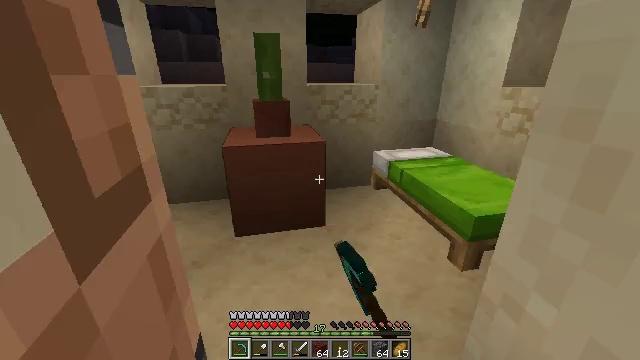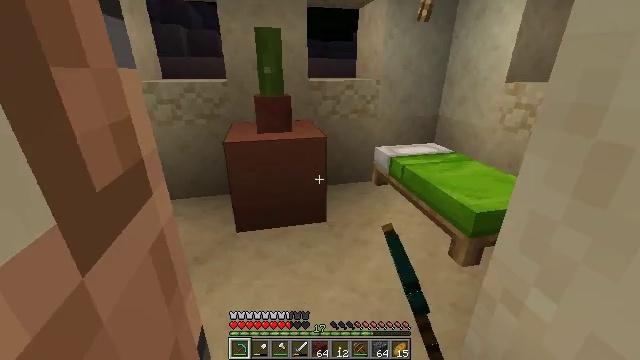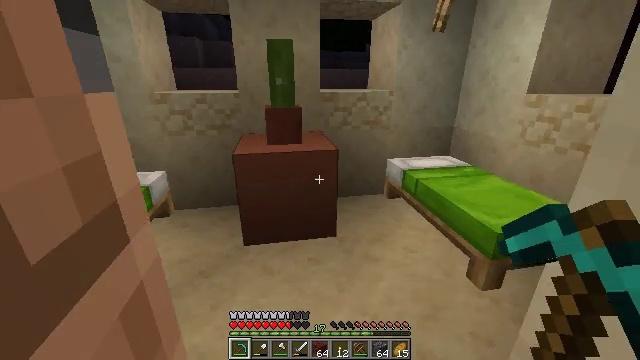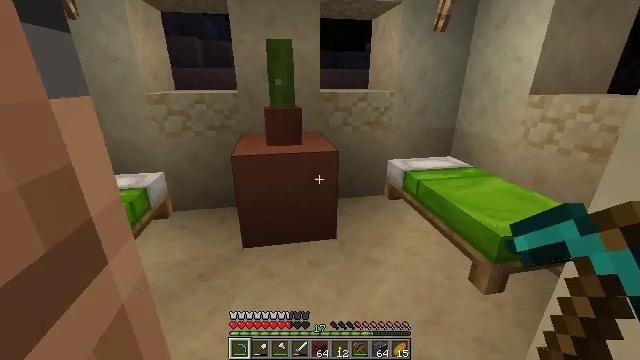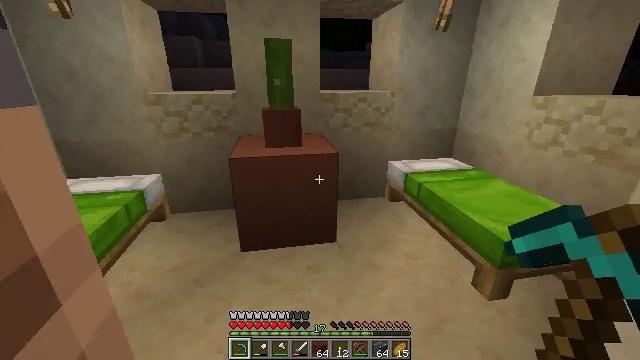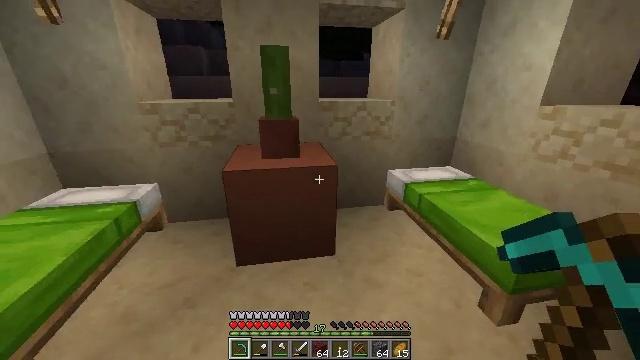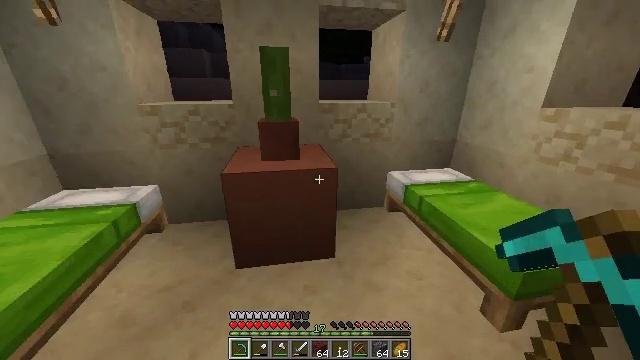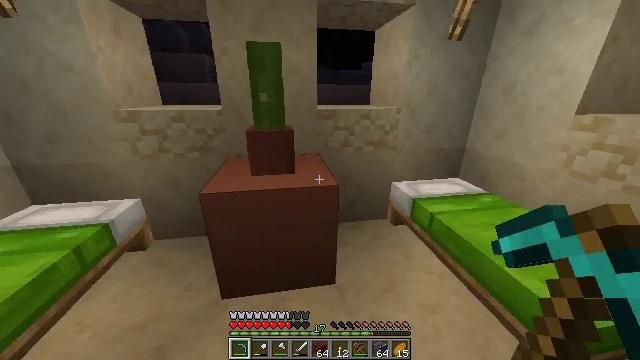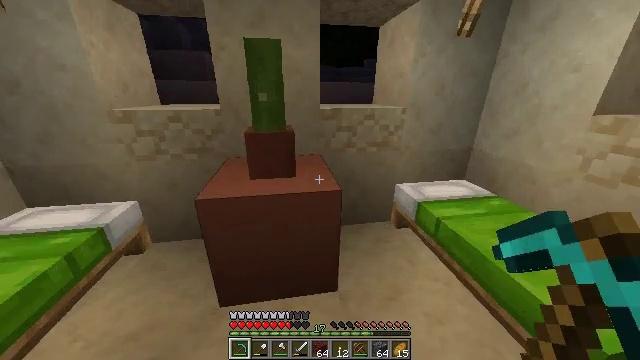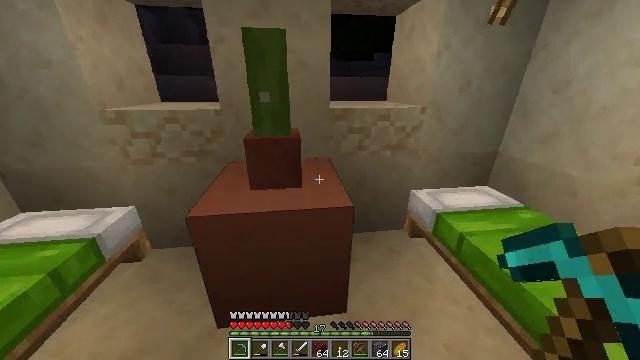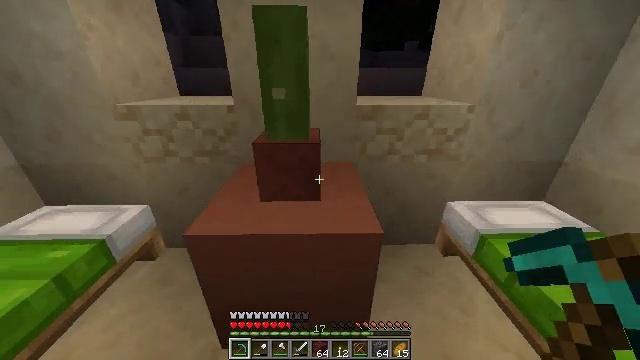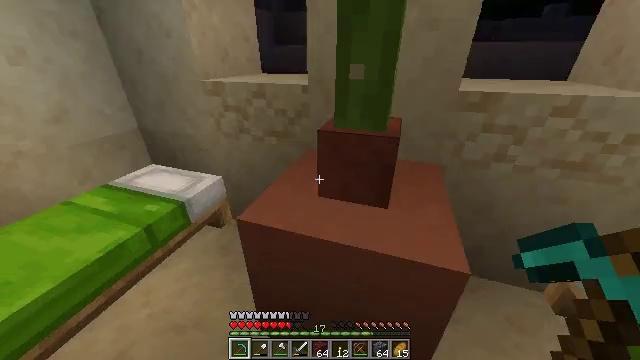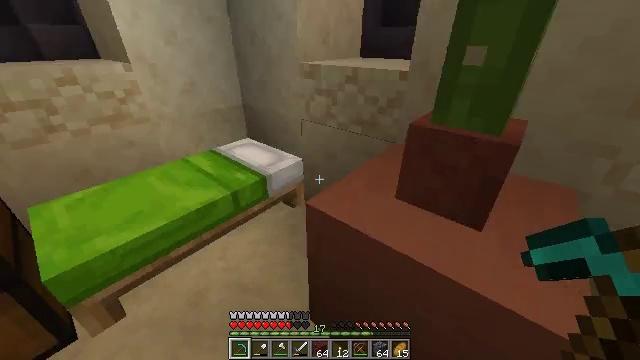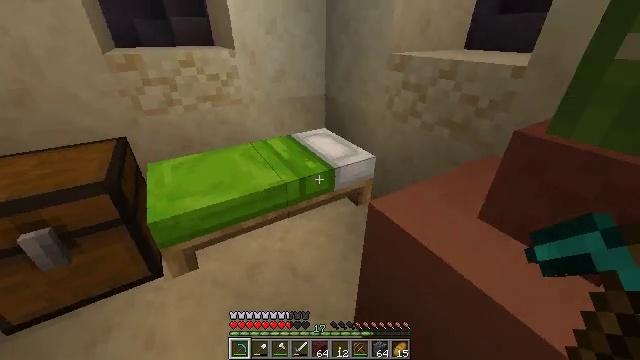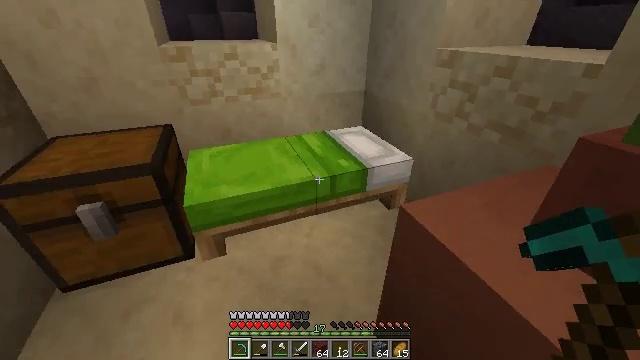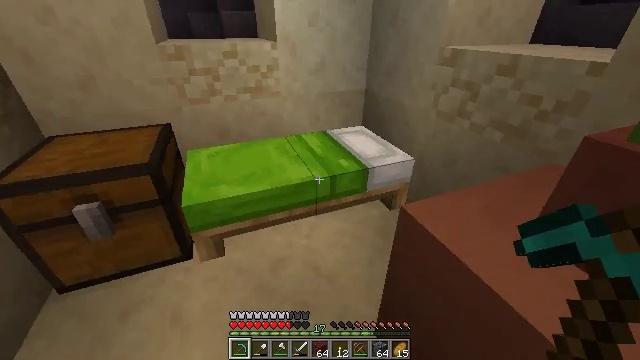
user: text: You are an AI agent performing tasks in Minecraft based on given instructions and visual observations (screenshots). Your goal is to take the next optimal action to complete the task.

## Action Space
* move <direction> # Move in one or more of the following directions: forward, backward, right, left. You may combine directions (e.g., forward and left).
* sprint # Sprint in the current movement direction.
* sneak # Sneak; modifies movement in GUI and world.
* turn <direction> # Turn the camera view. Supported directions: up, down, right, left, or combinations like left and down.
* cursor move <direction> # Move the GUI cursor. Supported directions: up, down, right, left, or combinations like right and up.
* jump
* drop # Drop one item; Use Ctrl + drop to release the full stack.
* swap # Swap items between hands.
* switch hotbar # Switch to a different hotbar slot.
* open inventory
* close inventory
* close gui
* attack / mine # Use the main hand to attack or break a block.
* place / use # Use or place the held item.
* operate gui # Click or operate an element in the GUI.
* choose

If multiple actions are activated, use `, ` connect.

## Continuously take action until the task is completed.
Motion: motion action
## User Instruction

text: Harvest hay blocks from the village.
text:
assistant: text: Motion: no_op
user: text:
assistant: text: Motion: move forward, turn left and up
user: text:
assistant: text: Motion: no_op
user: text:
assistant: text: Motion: move forward
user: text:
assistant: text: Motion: move forward
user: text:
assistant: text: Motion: move forward
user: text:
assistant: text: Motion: move forward
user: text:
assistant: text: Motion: move forward
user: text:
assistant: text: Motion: move forward, turn left and down
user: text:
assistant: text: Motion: turn left and down
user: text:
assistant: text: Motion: turn left and down
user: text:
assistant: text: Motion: turn left and down
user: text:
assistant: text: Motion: turn left
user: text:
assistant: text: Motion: turn left
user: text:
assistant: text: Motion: move forward
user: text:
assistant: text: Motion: move forward
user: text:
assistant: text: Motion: move forward
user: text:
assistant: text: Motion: use / place
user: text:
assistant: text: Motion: use / place
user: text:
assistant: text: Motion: use / place
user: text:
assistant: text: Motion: turn left
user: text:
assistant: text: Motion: turn left
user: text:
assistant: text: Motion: no_op
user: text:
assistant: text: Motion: no_op
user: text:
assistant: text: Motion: open gui
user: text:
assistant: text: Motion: no_op
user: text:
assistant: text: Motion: no_op
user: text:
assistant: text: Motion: no_op
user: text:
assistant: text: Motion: no_op
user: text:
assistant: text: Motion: no_op